Interaction volume radius: 5 \u00c5
Interaction volume height: 40 \u00c5
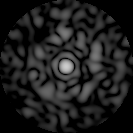
Disorder parameter: 0.8541